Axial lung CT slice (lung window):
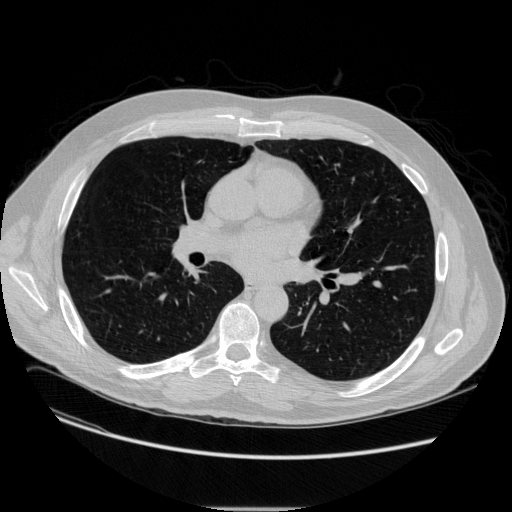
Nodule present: no